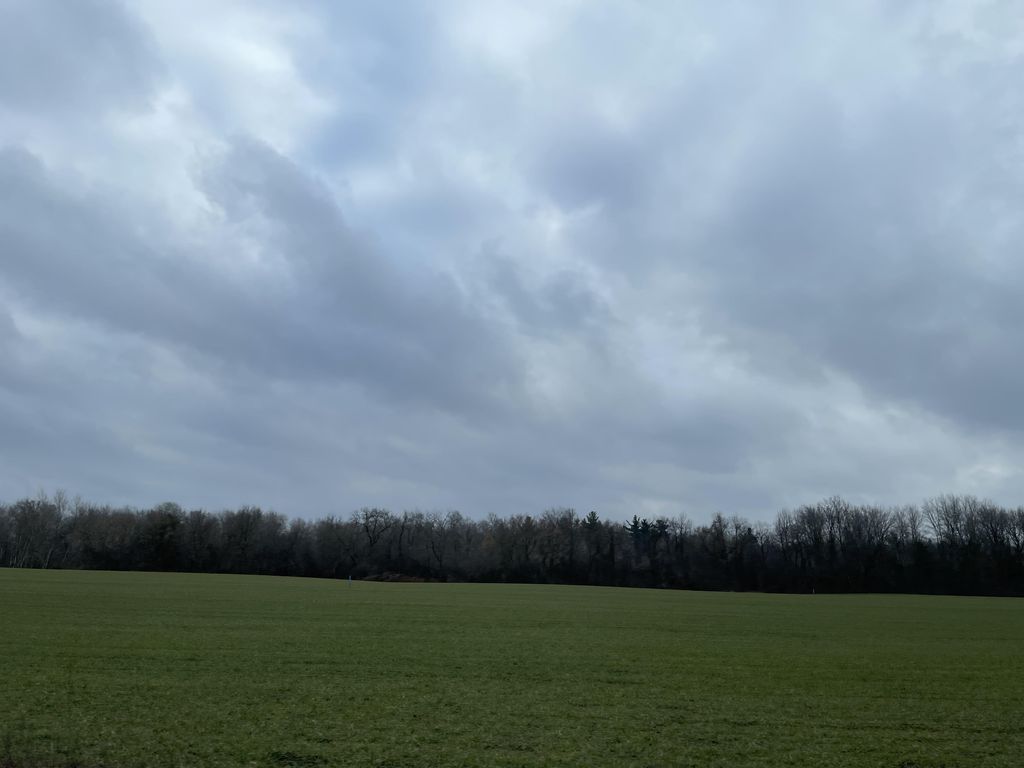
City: kitchener-waterloo